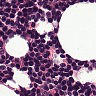
Metastatic tissue present: no